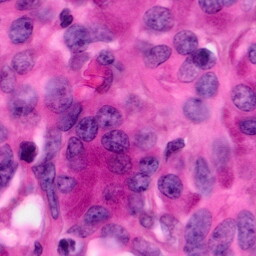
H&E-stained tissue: Pancreatic